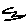
Label: zigzag